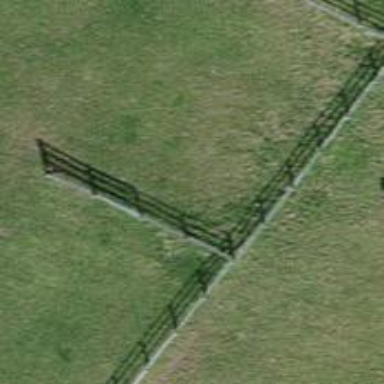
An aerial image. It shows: Fence.